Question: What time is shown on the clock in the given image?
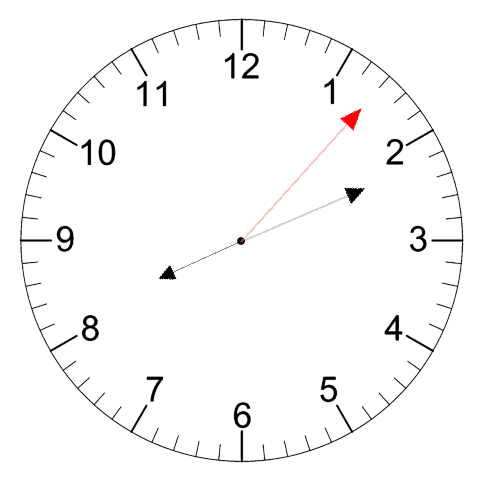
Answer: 08:11:07